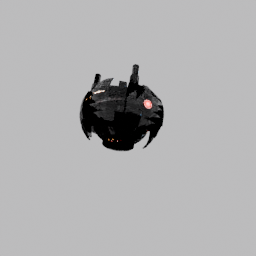
Label: mechanical